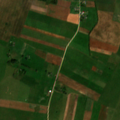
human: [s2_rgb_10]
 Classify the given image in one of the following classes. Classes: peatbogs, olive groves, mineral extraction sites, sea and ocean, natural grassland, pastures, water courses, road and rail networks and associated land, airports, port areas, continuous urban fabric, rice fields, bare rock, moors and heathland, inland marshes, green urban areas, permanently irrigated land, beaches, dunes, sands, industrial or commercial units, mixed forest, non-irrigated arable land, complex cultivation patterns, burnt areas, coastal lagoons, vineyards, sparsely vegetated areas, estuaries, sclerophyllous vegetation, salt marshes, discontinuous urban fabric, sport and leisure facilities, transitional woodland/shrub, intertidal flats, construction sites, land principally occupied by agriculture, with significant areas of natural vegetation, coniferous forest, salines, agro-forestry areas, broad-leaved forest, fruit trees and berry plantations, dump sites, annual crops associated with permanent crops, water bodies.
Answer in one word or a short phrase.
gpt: discontinuous urban fabric, non-irrigated arable land, pastures, complex cultivation patterns